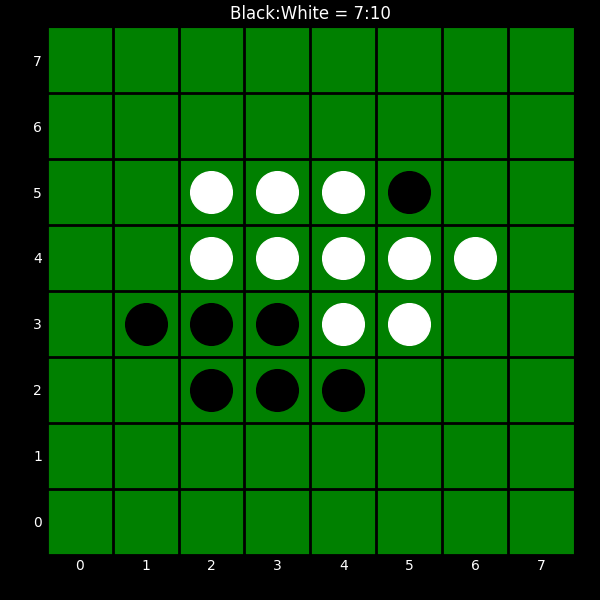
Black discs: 7
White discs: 10